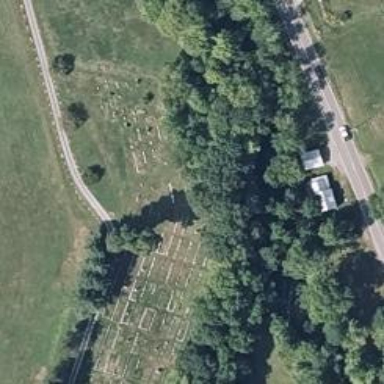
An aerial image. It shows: Cemetery.